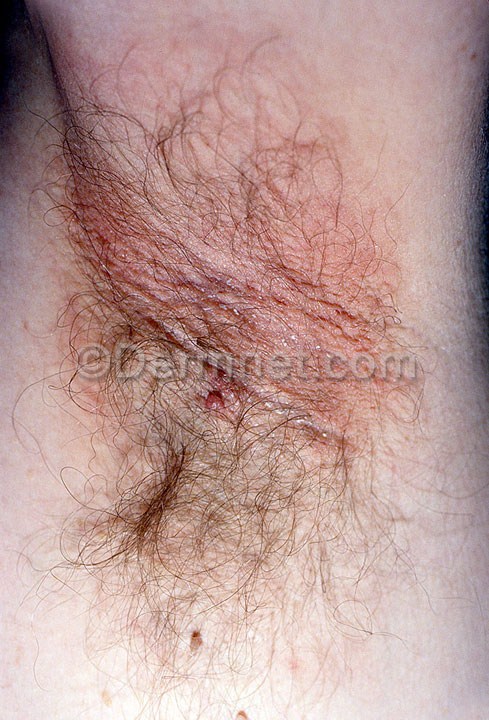
Disease: Systemic Disease